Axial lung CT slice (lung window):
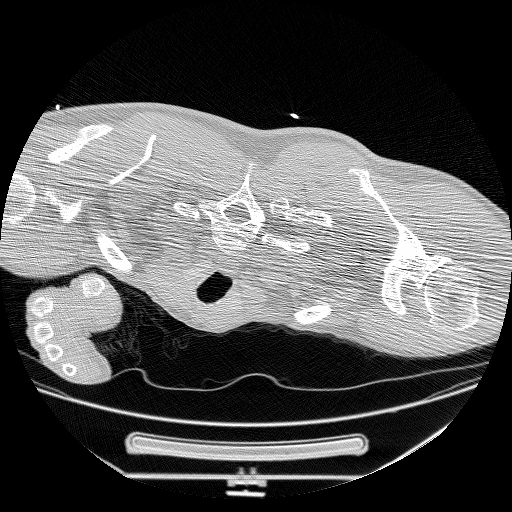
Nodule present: no